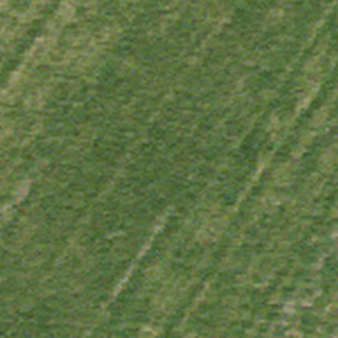
Label: other